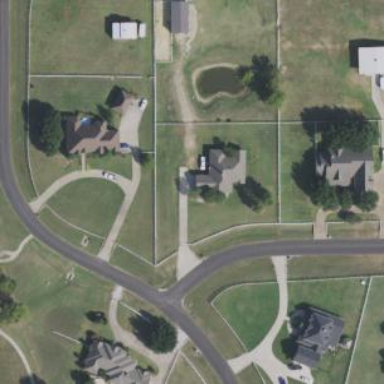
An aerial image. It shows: Residential road.